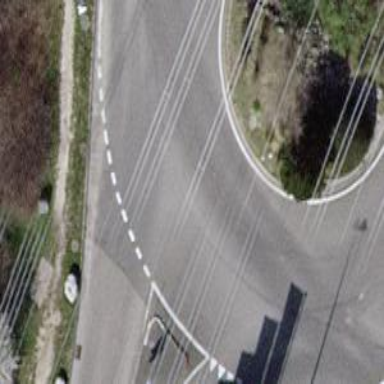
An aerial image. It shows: Asphalt road that is secondary route leading to roundabout.